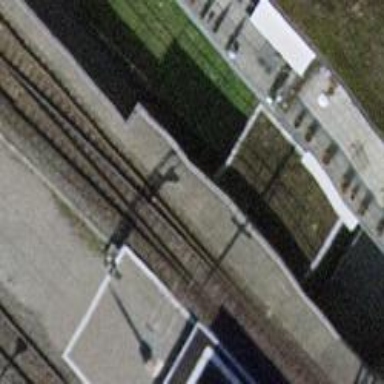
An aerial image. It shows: Railway signal.